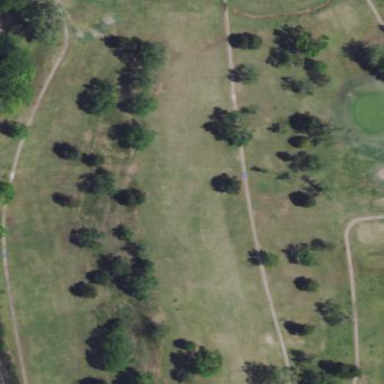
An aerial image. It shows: Grassy area designated as golf fairway.